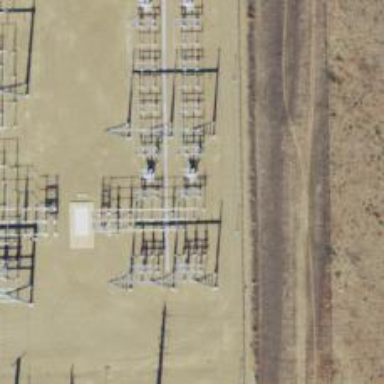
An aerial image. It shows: Switch for power supply.